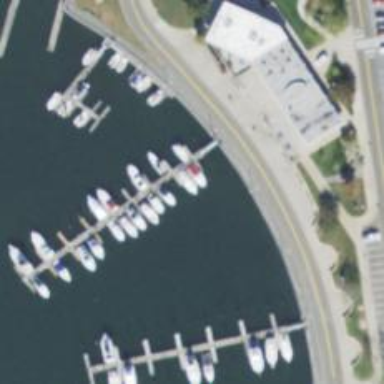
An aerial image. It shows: Pier located along footway.